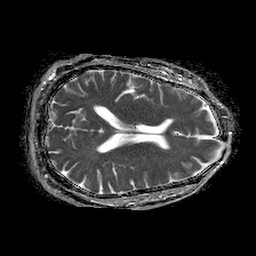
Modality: ADC
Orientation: axial
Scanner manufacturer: philips
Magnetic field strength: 1.5 T
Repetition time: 4.6 s
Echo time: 0.08517 s